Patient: sex F, age 58
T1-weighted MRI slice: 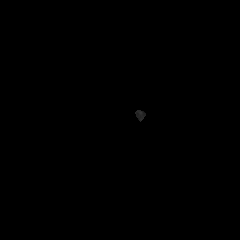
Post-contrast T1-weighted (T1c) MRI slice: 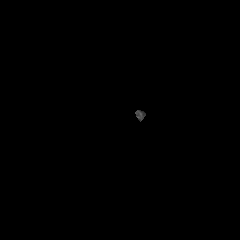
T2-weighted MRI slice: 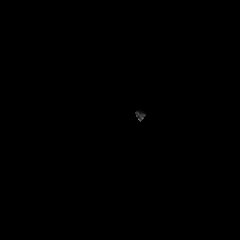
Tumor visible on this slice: no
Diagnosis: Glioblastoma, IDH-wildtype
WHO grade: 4